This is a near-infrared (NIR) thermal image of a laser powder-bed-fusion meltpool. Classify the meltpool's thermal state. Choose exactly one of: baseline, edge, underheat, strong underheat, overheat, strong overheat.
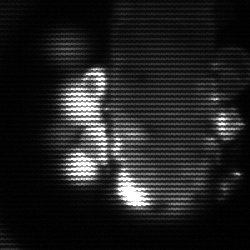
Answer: strong underheat